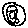
Label: circle